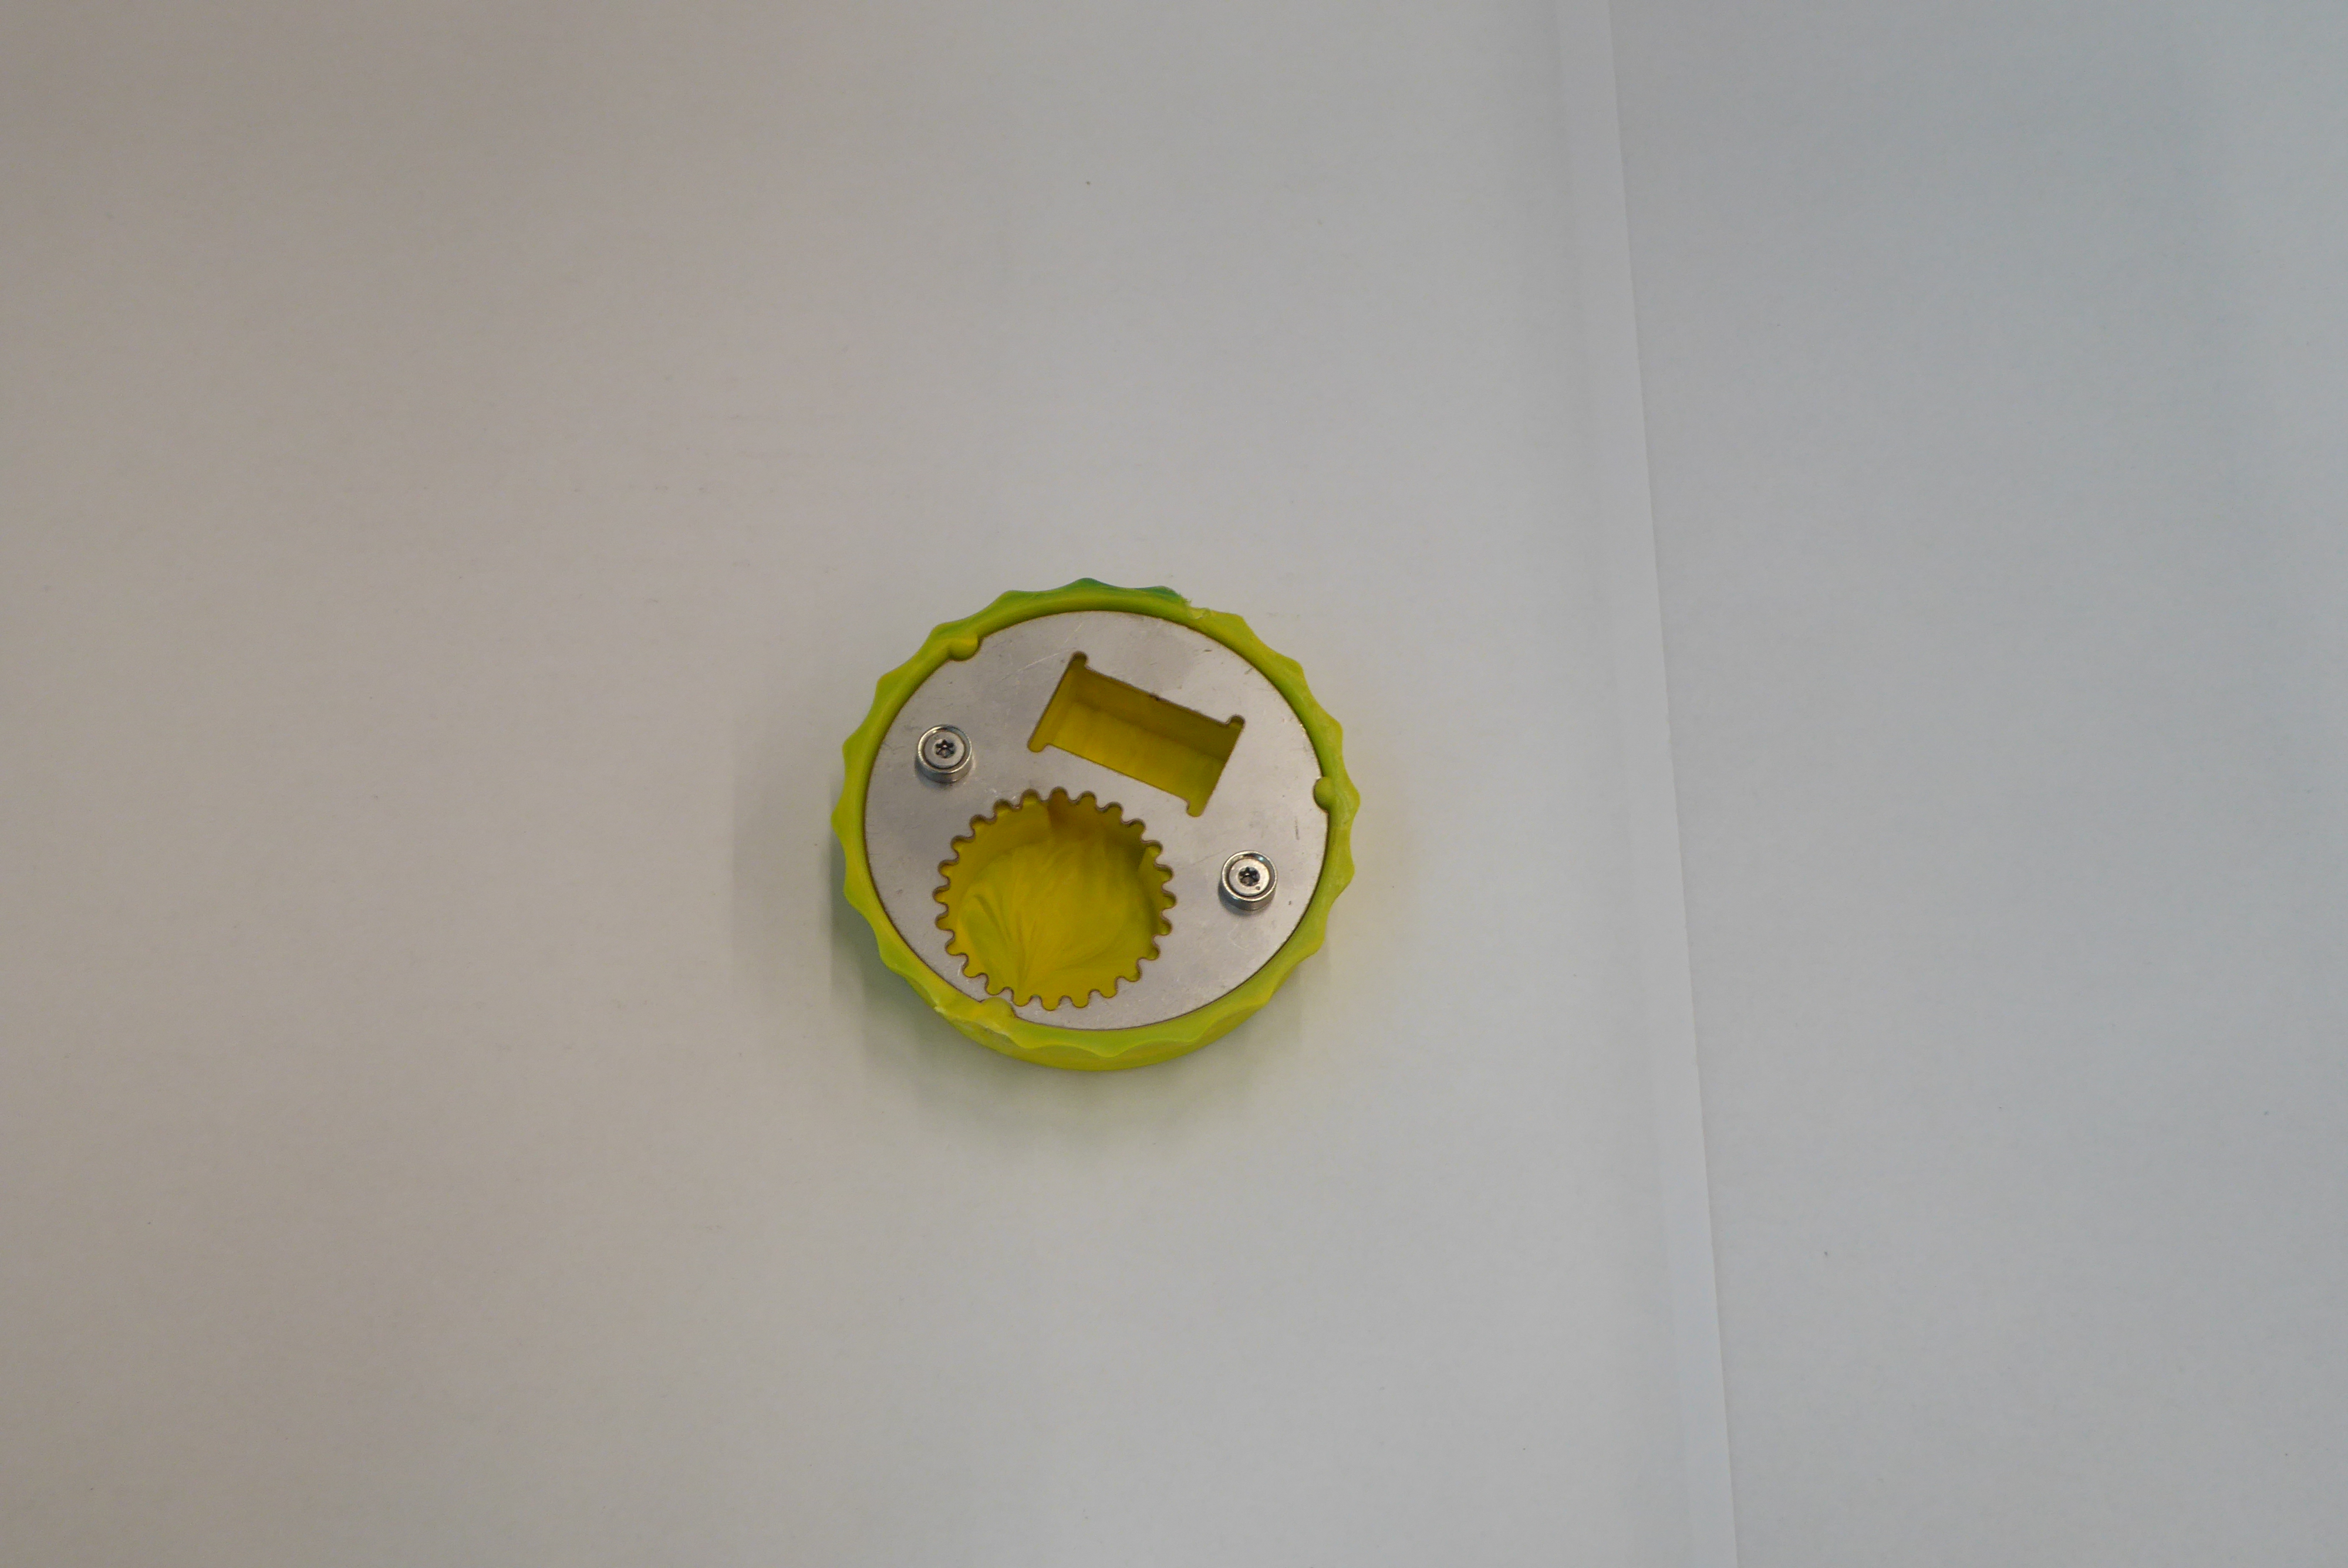
Label: Bottle Opener